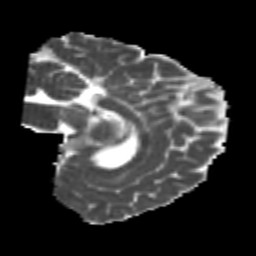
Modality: MD
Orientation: sagittal
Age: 23
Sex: male
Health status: healthy
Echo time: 0.074 s